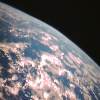
Label: cloud